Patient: sex F, age 57
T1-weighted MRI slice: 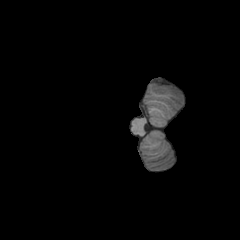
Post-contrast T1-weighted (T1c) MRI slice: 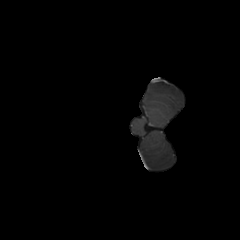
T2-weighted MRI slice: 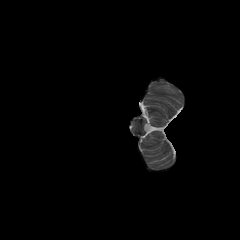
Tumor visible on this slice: no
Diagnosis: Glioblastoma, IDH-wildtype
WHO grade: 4